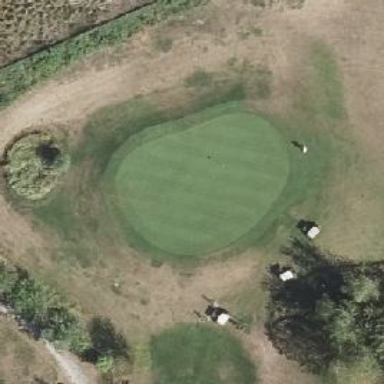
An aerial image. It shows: View of golf hole.